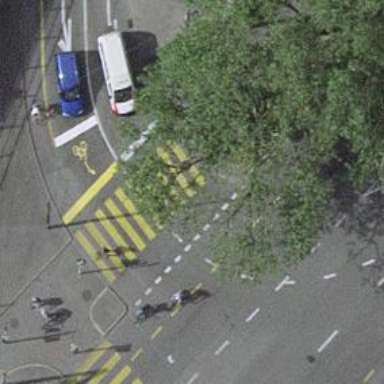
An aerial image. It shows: Road crossing with traffic signals.